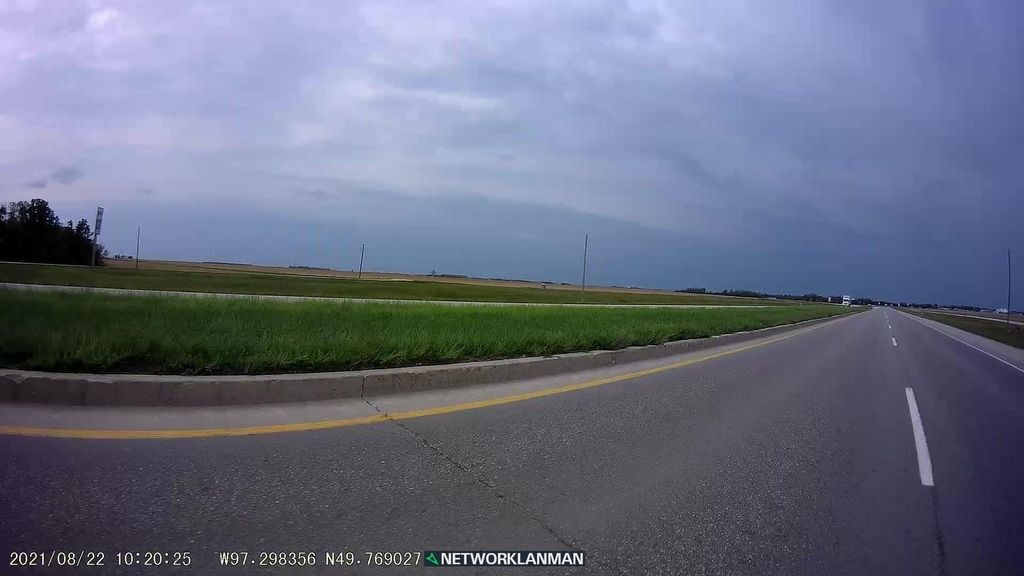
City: winnipeg